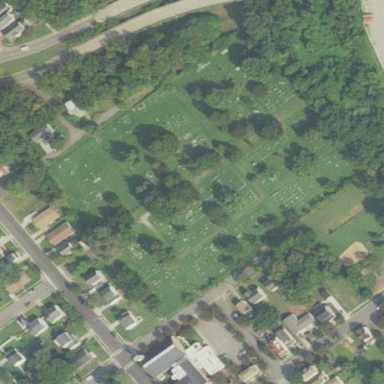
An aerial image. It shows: Cemetery or graveyard.